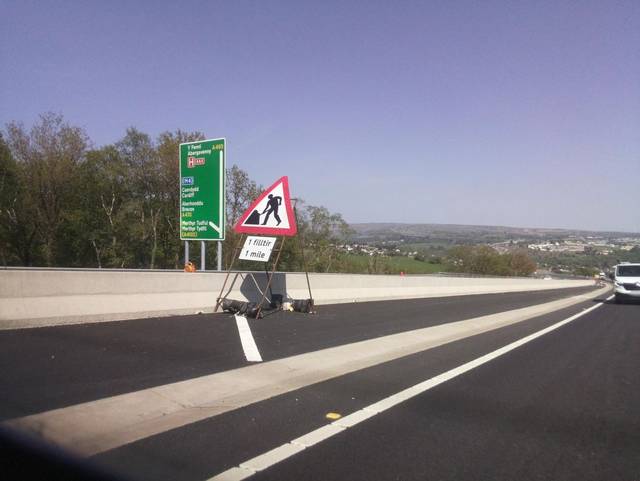
Region: United Kingdom
Coordinates: 51.756, -3.423